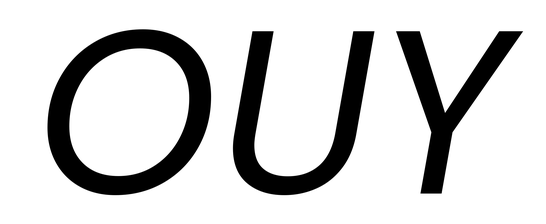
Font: Poppins-Italic